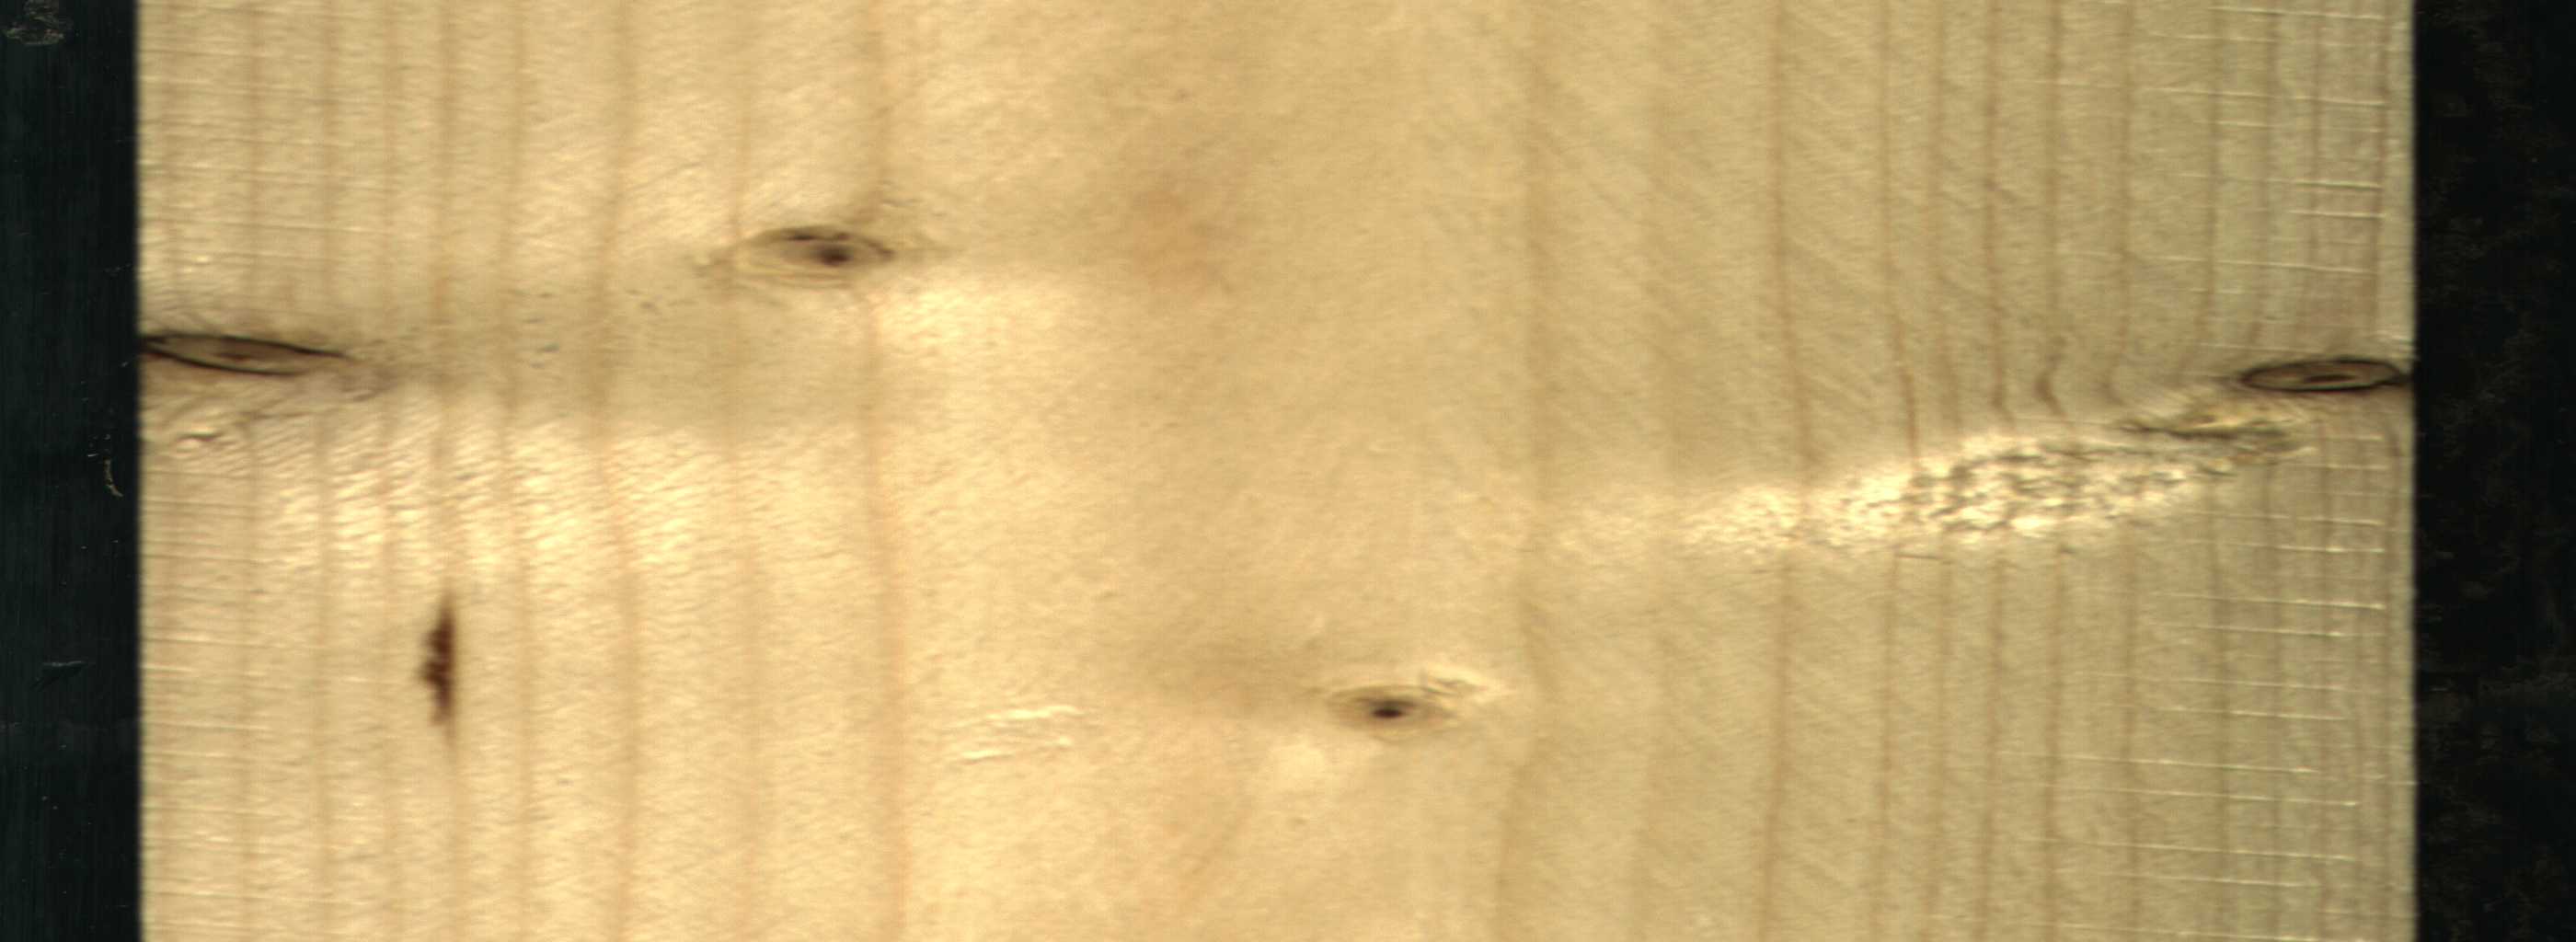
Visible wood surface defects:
resin
Dead_Knot
Dead_Knot
Live_Knot
Live_Knot